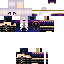
A female human skin with dark skin, wearing brown long hair dressed in a blue hoodie and black skirt, featuring a closed mouth.